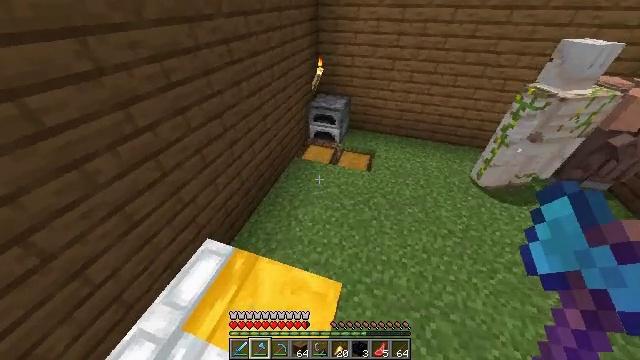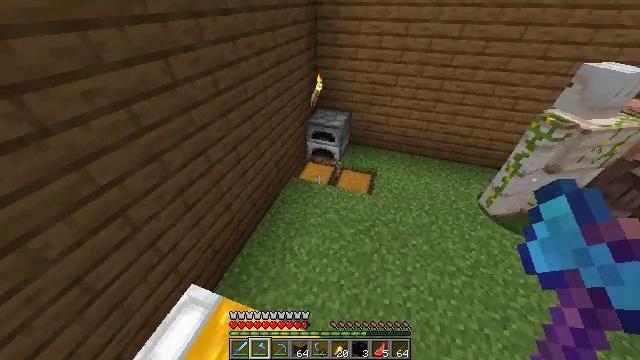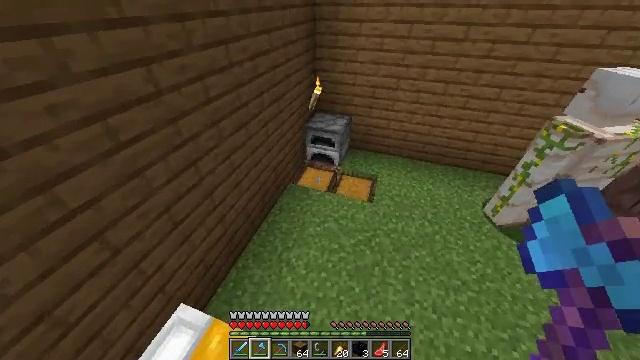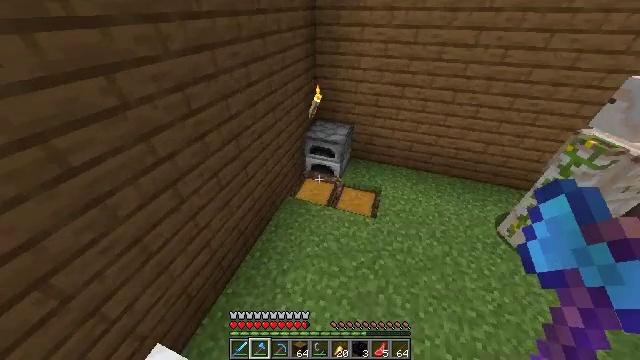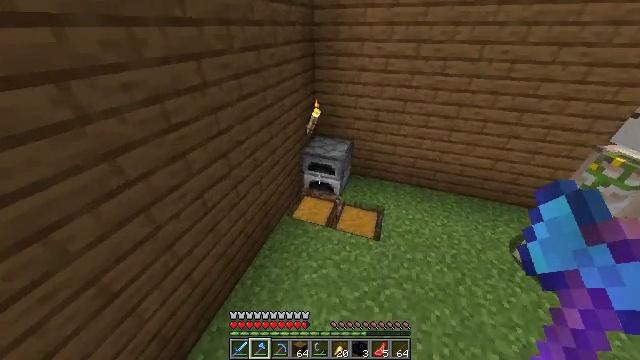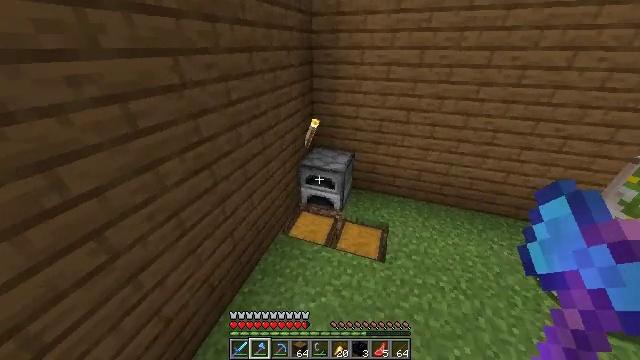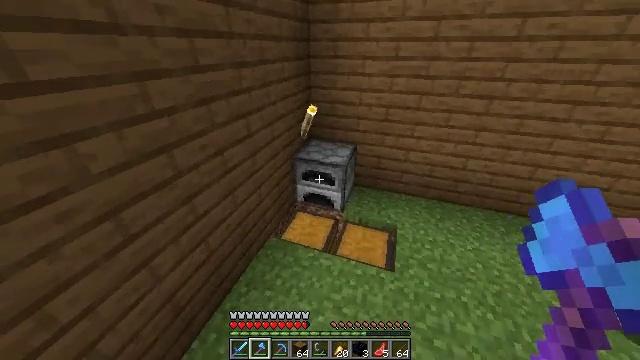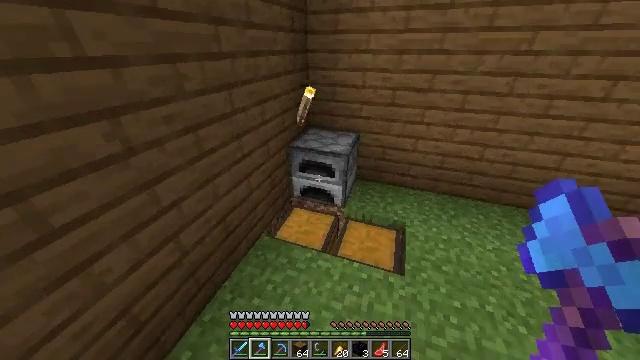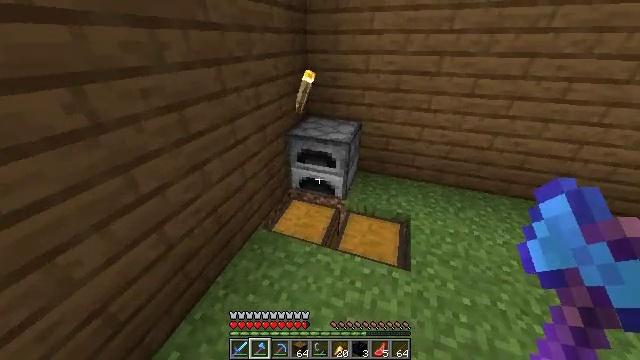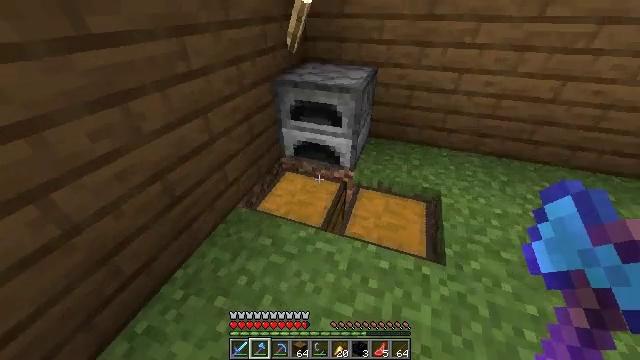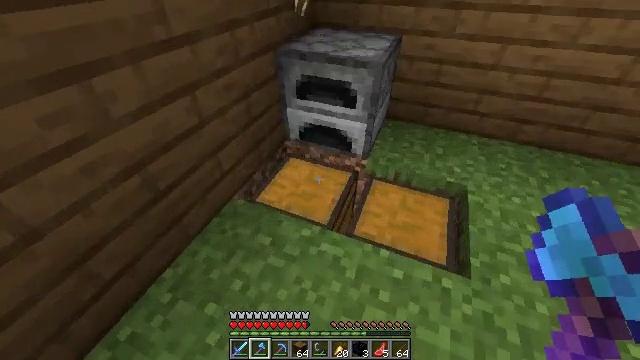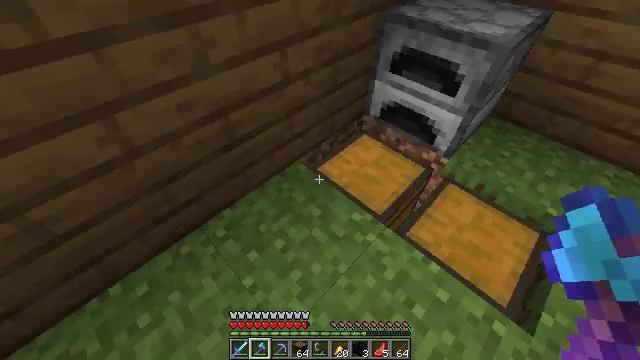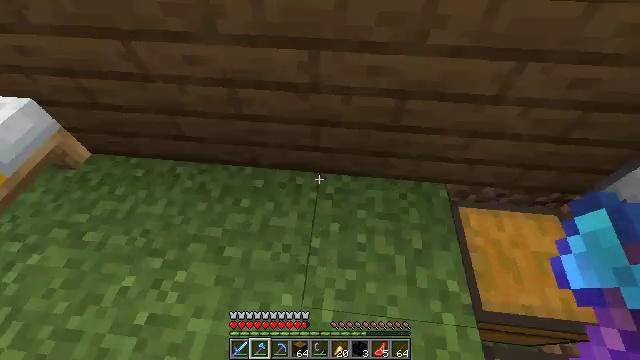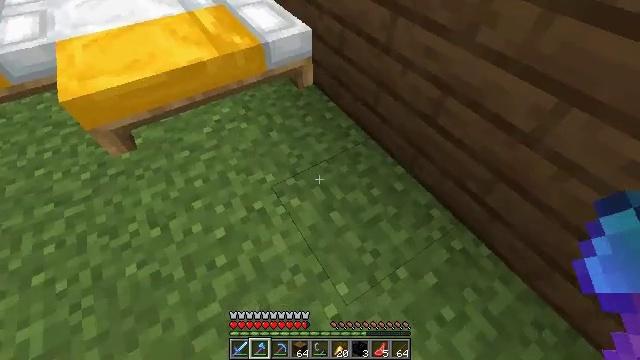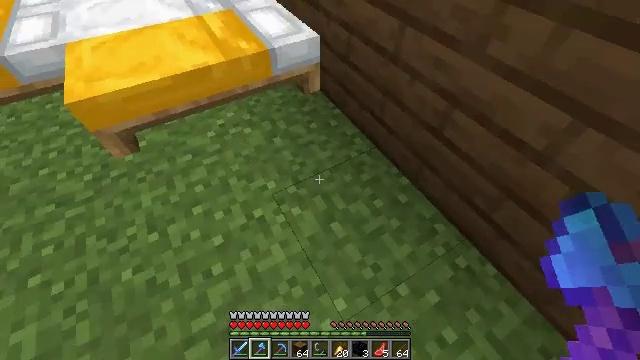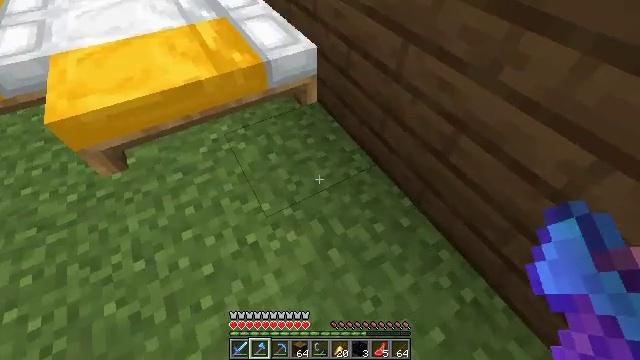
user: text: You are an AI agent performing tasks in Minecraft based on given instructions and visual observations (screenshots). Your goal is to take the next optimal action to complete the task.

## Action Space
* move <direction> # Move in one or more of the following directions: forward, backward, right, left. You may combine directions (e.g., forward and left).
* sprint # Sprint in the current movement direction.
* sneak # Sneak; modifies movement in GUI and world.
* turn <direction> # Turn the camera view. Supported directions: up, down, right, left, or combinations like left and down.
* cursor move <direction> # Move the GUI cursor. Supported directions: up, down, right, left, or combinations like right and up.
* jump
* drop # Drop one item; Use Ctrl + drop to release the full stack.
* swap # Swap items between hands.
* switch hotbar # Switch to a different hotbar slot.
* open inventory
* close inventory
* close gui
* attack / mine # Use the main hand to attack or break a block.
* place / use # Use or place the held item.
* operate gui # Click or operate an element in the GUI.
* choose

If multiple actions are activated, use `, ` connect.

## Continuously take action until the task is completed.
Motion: motion action
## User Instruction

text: Open your crafting interface and create a cauldron.
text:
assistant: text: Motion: move forward, sprint
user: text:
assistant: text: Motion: move forward
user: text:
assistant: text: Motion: move forward, turn up
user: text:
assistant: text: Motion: move forward, turn up
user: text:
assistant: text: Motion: move forward, turn up
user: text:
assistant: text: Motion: move forward
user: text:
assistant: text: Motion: move forward
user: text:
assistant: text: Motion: turn down
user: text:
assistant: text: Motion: turn down
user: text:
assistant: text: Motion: turn left and down
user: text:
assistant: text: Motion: turn left and down
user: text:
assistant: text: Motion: turn left and down
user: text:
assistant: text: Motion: turn left
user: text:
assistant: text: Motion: move forward, turn left
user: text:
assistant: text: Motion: move forward, sprint
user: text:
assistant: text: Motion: move forward, sprint
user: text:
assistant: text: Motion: move forward, sprint
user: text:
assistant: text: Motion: move forward, sprint, turn left and up
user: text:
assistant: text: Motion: move forward, sprint, turn left and up
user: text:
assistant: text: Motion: move forward, sprint, turn left and up, jump
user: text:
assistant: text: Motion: move forward, sprint, turn right and up, jump
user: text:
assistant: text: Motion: move forward, sprint, turn right and up, jump
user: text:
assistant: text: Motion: move forward, sprint, turn right, jump
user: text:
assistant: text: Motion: move forward, sprint, jump
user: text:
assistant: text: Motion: move forward, sprint
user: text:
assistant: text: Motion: move forward, sprint
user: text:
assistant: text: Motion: move forward, sprint
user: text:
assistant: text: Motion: move forward, sprint
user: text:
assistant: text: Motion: move forward, sprint
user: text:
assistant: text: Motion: move forward, turn right and down